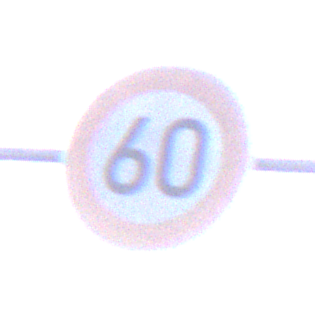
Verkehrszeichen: Geschwindigkeit60
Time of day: SunriseSunset
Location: Outdoor (Nature)
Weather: Clear
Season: NotSpecified
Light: Natural